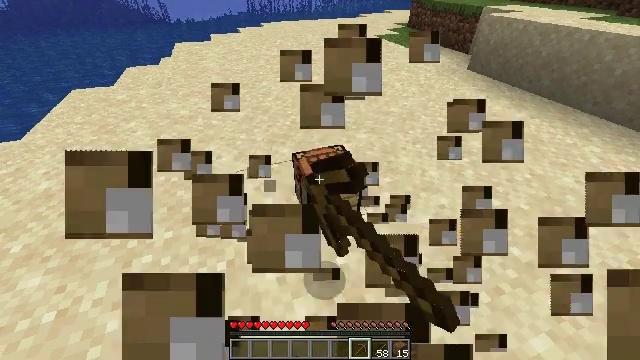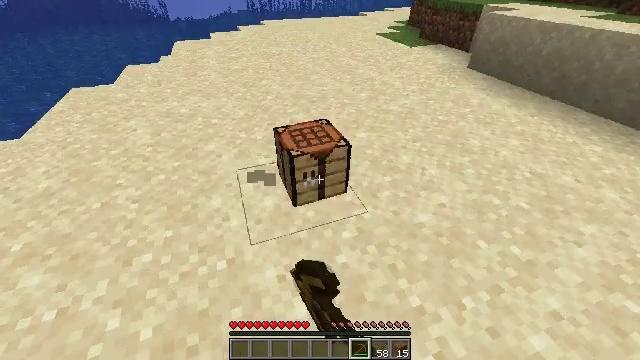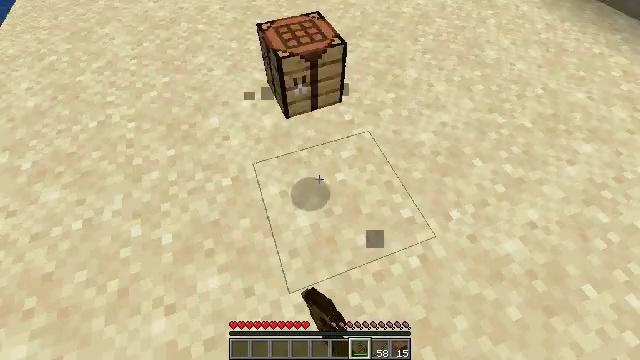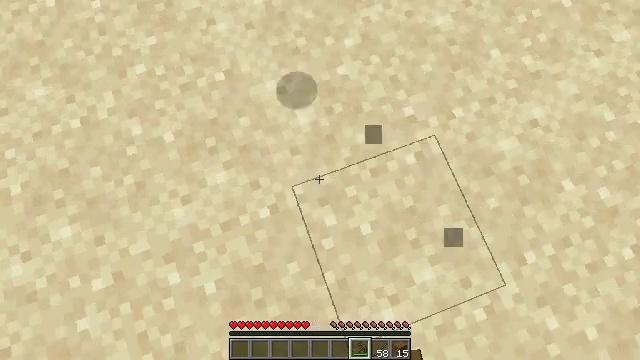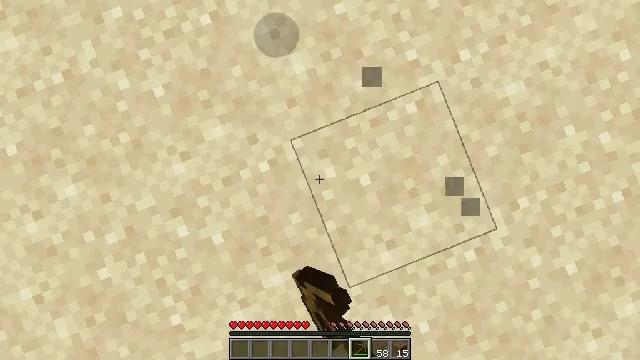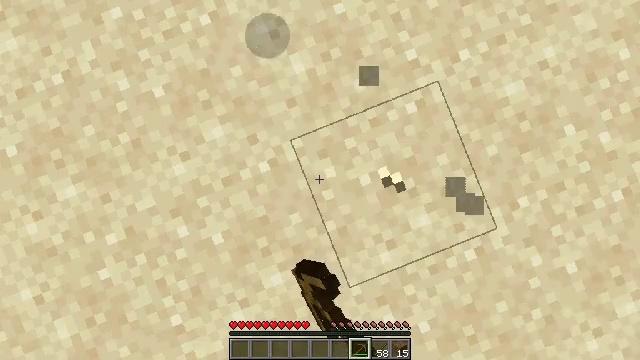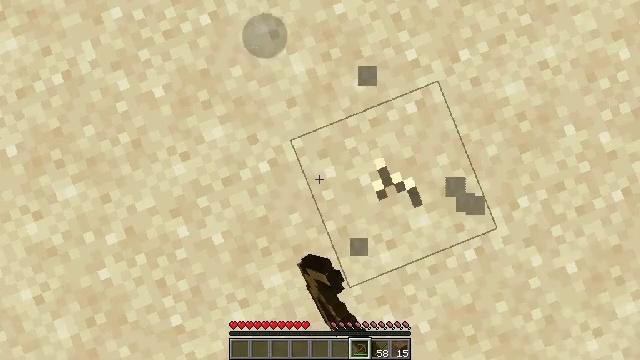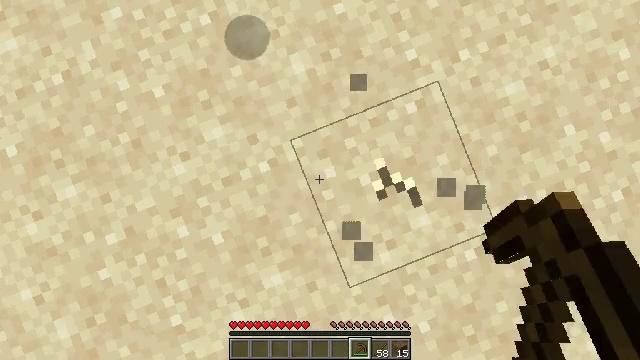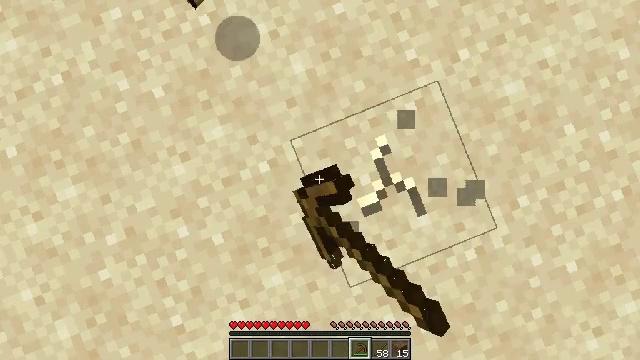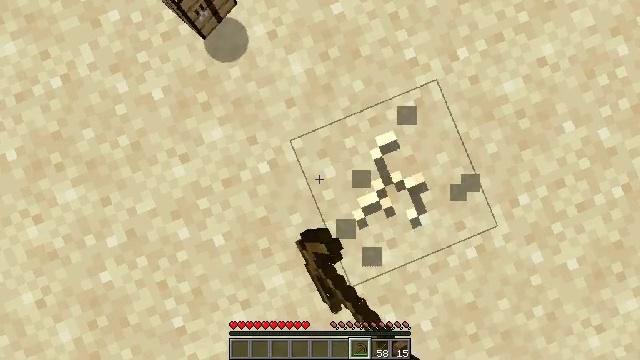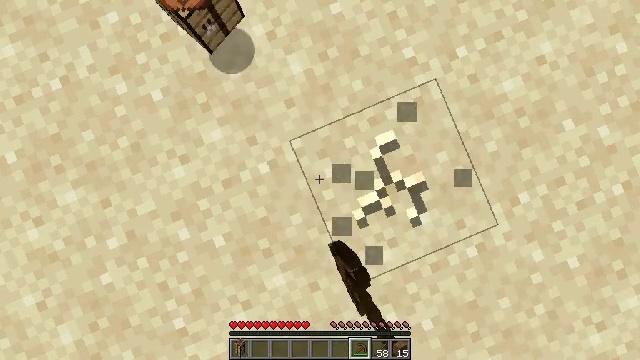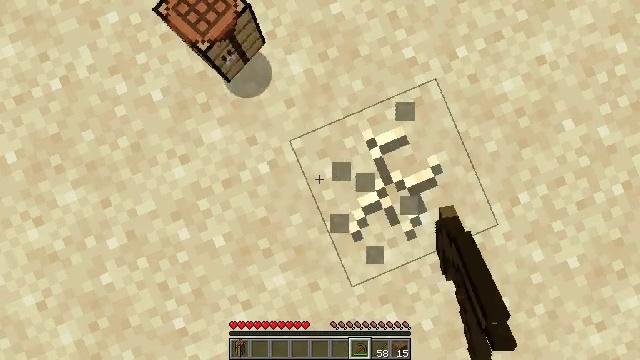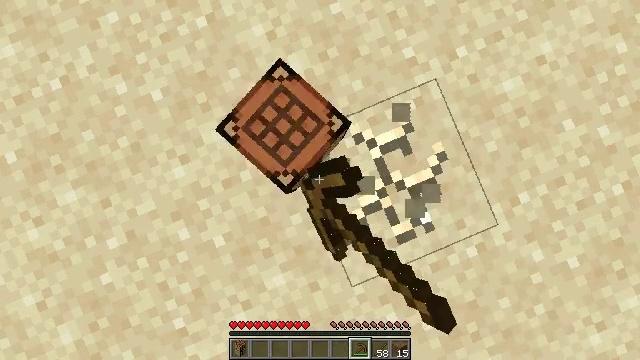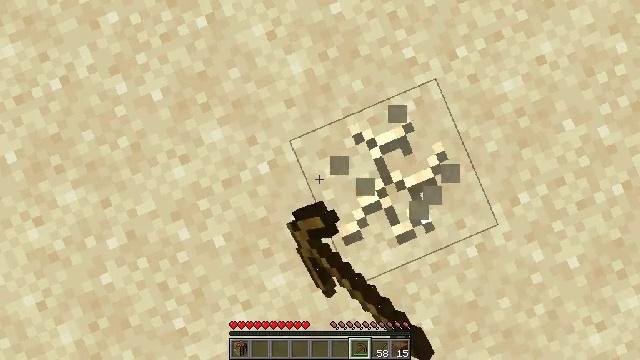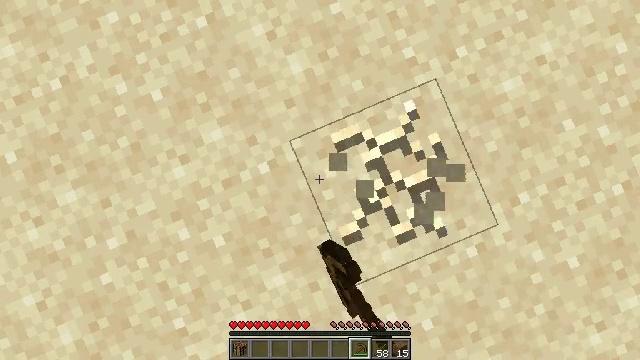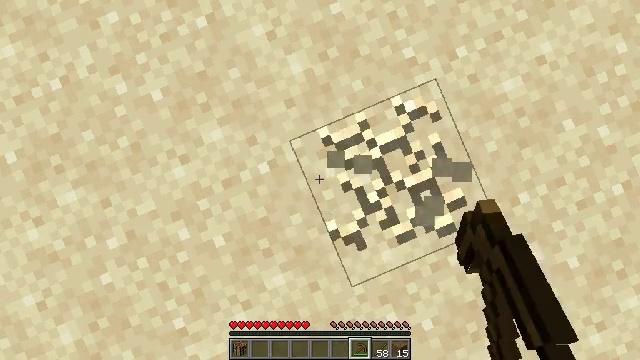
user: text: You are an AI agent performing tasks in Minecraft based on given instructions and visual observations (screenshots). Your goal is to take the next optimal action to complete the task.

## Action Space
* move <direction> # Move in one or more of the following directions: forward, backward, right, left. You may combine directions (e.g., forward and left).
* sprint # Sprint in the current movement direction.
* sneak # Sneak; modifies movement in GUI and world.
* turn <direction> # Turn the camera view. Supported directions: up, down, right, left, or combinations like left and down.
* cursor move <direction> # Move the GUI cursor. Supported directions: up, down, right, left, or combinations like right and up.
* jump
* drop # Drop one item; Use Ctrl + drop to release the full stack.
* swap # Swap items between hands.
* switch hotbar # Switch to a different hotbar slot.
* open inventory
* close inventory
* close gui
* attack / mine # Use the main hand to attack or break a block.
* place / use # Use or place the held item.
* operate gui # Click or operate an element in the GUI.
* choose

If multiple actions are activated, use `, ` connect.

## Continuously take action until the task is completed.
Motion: motion action
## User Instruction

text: Mine sand by the water.
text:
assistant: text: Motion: attack / mine
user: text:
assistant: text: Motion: turn down, attack / mine
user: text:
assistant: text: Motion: turn down, attack / mine
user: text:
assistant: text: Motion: turn right and down, attack / mine
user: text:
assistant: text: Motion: turn down, attack / mine
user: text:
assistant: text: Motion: turn down, attack / mine
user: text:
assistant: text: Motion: turn down, attack / mine
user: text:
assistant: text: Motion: turn down, attack / mine
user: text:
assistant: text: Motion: turn down, attack / mine
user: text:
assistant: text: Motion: turn down, attack / mine
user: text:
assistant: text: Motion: attack / mine
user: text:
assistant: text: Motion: attack / mine
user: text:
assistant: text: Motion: attack / mine
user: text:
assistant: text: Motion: attack / mine
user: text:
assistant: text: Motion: attack / mine
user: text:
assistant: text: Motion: attack / mine
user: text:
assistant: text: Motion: attack / mine
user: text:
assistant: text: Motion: attack / mine
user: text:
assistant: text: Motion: attack / mine
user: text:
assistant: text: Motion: attack / mine
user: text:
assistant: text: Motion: attack / mine
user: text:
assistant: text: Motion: attack / mine
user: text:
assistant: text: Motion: attack / mine
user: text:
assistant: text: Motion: attack / mine
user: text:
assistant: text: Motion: attack / mine
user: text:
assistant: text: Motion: attack / mine
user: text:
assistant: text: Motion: attack / mine
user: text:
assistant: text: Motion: attack / mine
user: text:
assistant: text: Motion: attack / mine
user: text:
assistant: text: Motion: attack / mine